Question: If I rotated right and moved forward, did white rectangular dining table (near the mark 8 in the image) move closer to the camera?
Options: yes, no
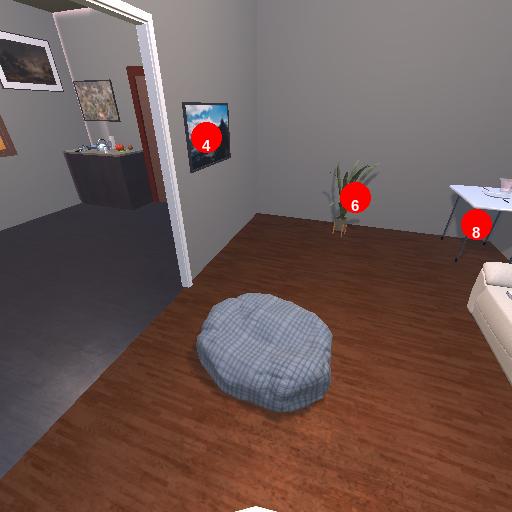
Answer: yes